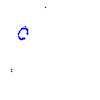
Particle: proton